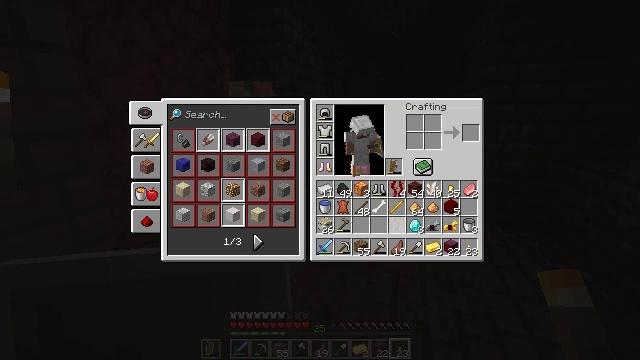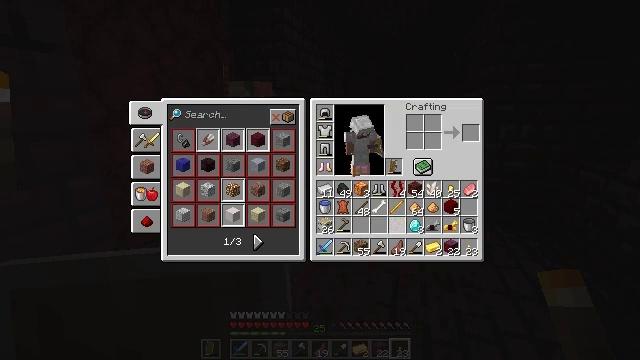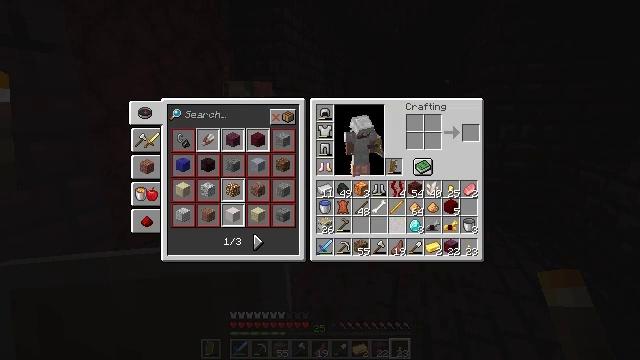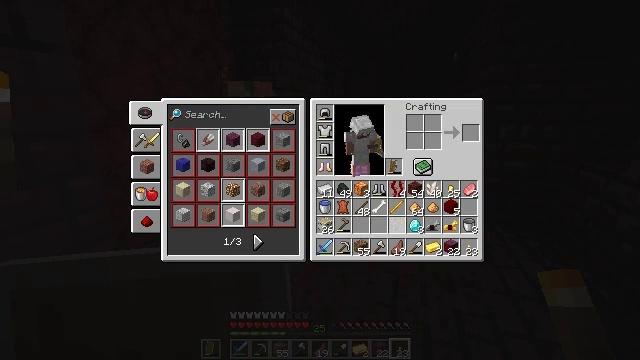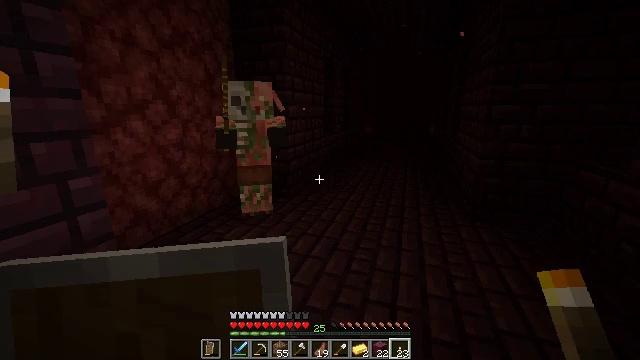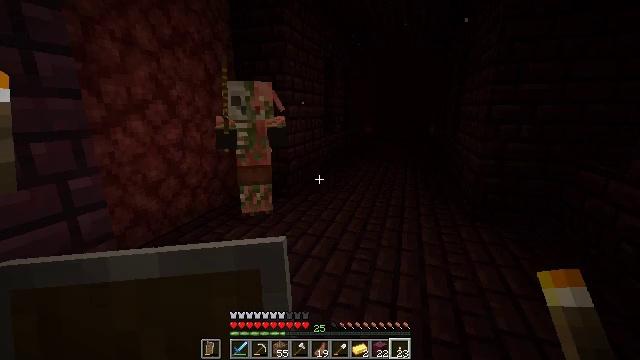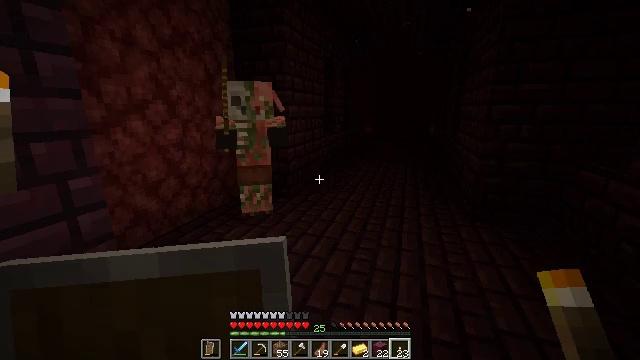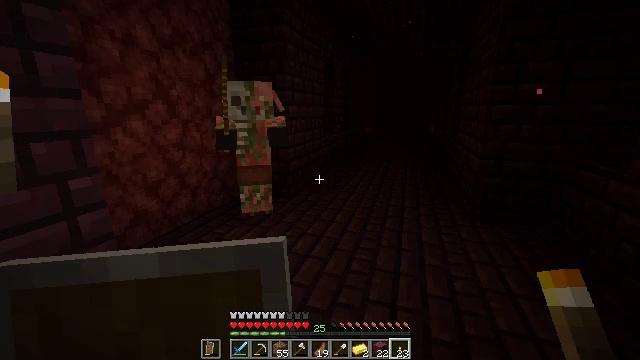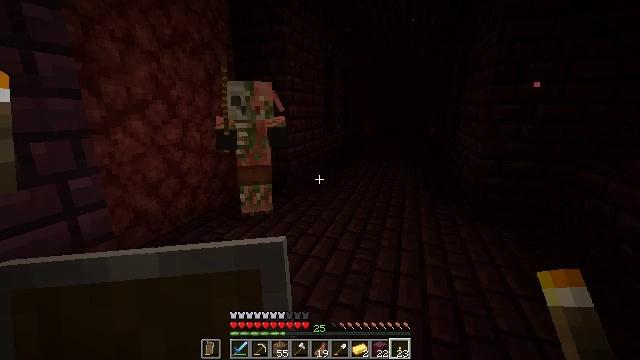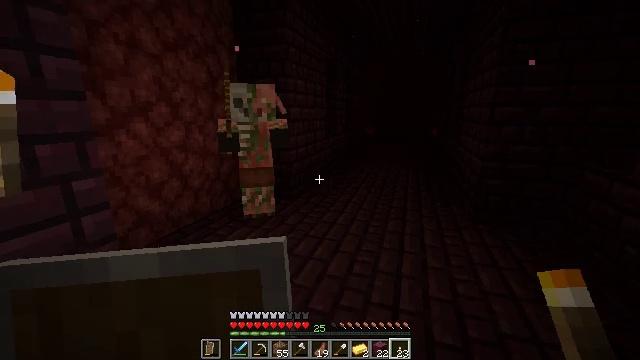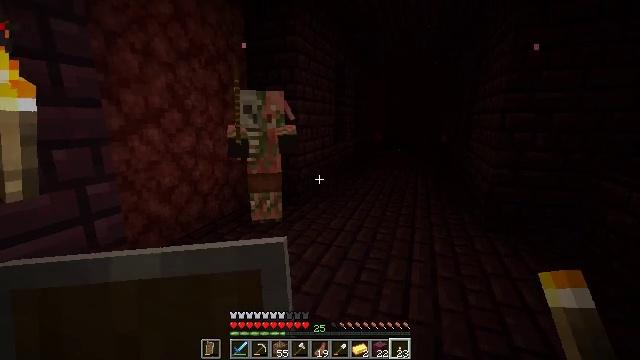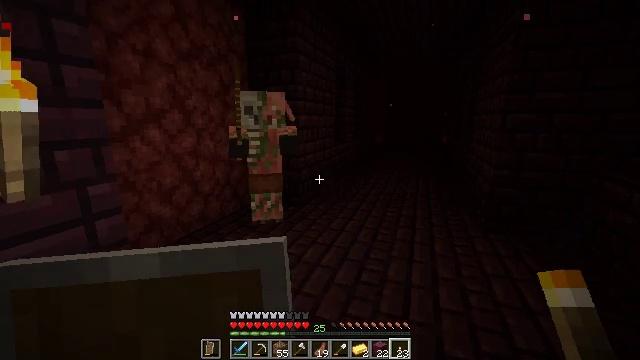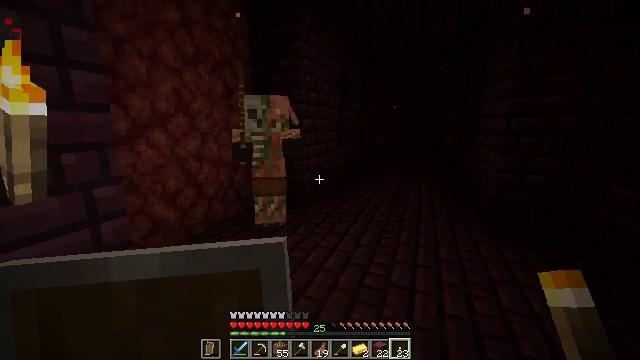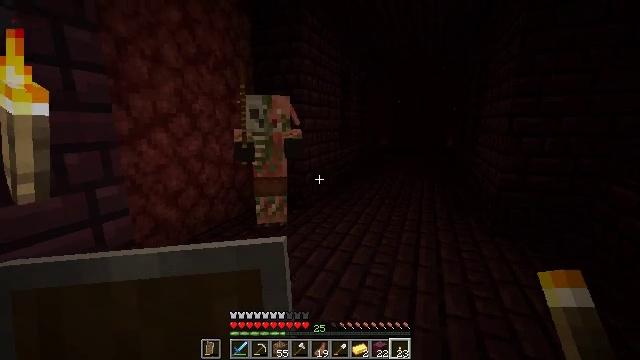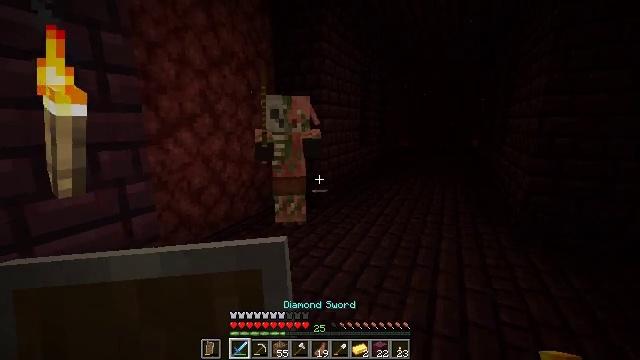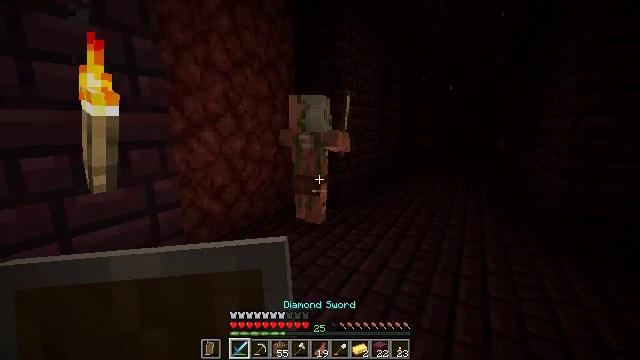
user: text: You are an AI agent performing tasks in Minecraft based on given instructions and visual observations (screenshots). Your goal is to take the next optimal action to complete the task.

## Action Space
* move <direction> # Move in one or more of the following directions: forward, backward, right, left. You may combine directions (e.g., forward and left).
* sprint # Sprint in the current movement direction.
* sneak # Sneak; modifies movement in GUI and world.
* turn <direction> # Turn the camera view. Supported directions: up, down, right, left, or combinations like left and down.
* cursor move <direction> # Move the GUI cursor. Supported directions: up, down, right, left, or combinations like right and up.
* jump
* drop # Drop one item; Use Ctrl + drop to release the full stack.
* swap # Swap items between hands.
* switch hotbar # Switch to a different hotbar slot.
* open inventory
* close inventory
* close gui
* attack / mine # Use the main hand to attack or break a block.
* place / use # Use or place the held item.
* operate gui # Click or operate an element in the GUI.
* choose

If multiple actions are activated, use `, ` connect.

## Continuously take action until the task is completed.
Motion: motion action
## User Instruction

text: Drop a gold ingot.
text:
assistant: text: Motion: no_op
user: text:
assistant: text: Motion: no_op
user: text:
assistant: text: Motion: no_op
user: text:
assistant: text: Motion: close inventory
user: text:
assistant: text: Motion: close inventory
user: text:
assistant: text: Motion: close inventory
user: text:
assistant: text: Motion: no_op
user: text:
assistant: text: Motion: no_op
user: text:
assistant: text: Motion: no_op
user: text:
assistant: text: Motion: turn left and up
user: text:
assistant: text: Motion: no_op
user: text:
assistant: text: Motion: no_op
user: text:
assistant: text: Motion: no_op
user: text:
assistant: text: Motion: turn left
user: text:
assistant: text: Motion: turn left
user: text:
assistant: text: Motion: turn left
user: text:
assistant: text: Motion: no_op
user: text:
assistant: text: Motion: no_op
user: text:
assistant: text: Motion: no_op
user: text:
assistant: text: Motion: no_op
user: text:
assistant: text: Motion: move forward
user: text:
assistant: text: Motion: move forward
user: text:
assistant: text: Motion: move forward
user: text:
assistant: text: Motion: move forward
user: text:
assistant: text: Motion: move forward
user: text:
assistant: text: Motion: no_op
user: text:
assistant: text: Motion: turn right
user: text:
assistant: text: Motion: turn right
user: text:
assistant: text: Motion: move forward, turn right
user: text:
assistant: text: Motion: move forward